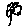
Label: flower